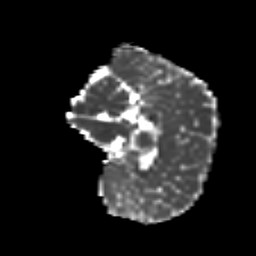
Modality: MD
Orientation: sagittal
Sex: male
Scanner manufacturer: siemens
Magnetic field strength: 3 T
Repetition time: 5 s
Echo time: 0.071 s